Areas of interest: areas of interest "Media Organization"
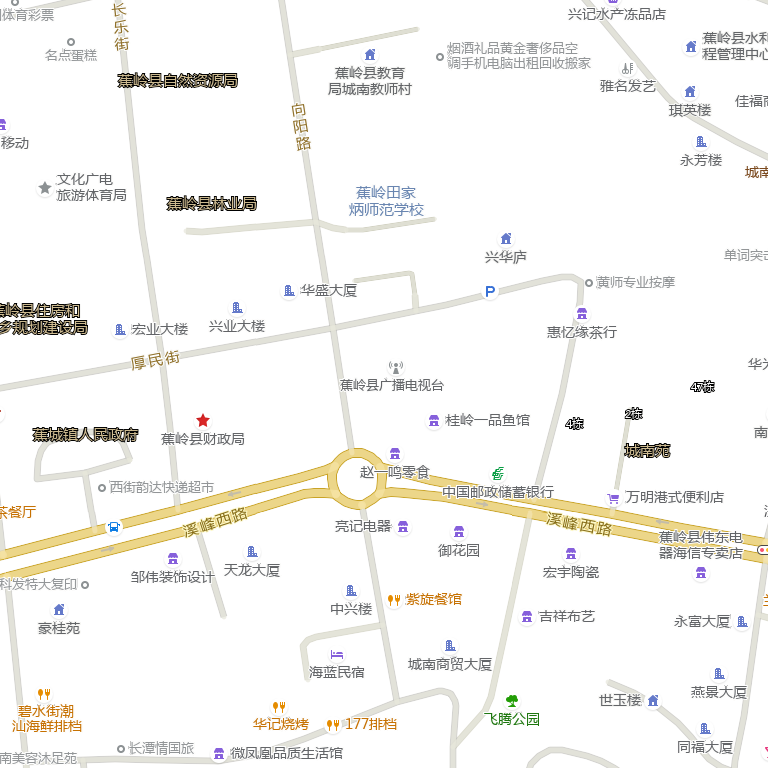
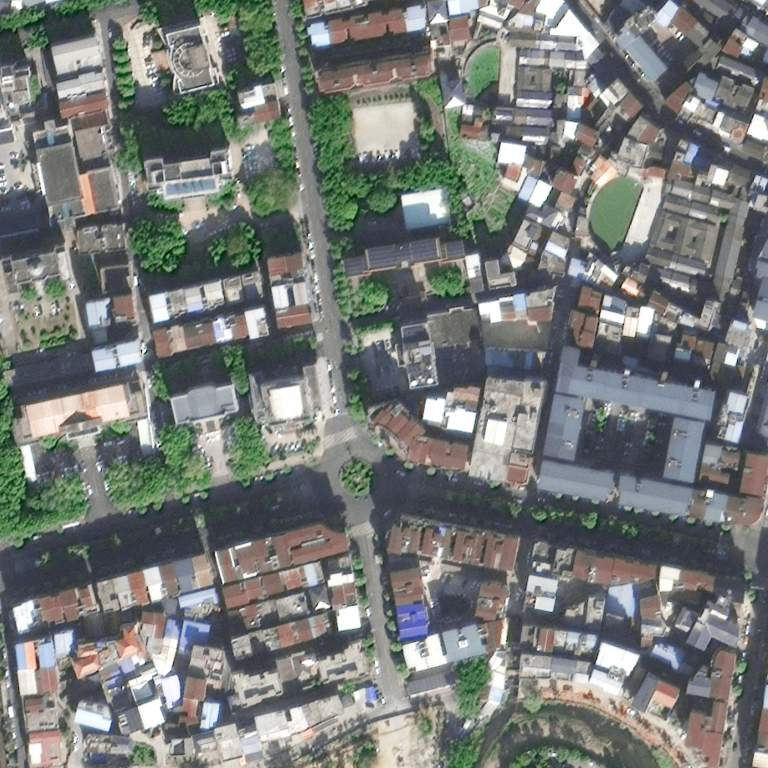